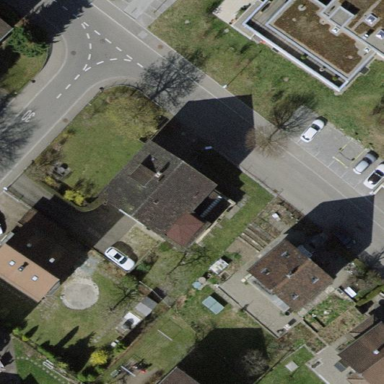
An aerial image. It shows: Building with gabled roof.